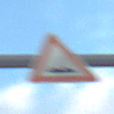
Verkehrszeichen: UnebeneFahrbahn
Umgebung: Outdoor, RoadRail
Tageszeit: SunriseSunset
Wetter: PartlyCloudy
Licht: Natural
Jahreszeit: NotSpecified
Kontrast: MediumContrast